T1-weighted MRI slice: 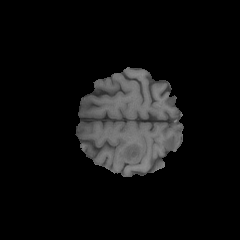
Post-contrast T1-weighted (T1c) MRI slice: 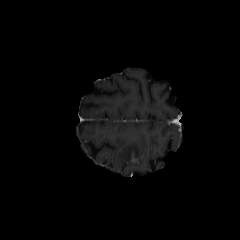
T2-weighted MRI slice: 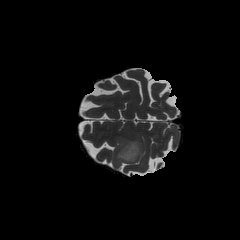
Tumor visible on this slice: yes